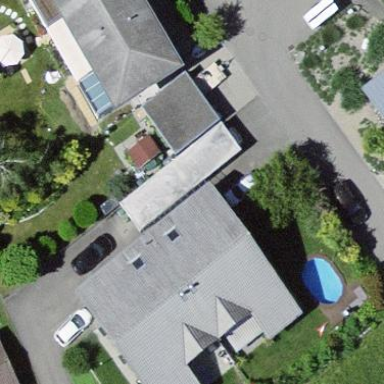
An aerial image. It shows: View of roof of building.